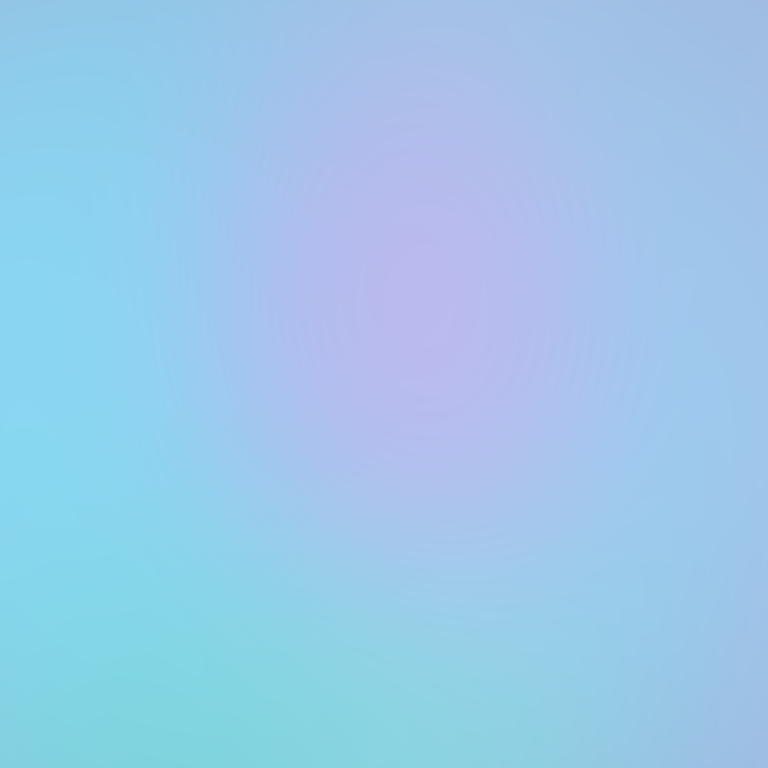
Abstract light effect, smooth gradient from soft blue to gentle lavender, serene atmosphere, diffuse glow, no room, no furniture, no objects.